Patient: sex M, age 52
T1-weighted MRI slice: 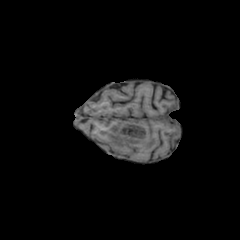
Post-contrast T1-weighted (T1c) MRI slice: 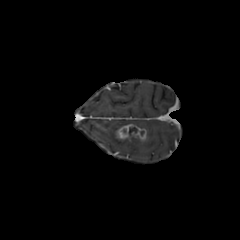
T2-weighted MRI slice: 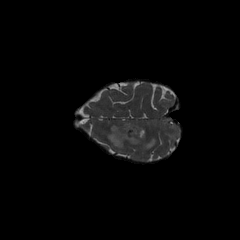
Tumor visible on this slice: yes
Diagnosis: Glioblastoma, IDH-wildtype
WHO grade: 4